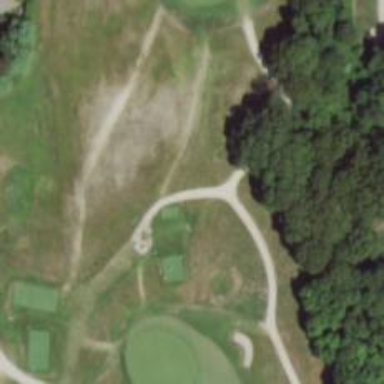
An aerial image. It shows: Path used for both walking and golf.